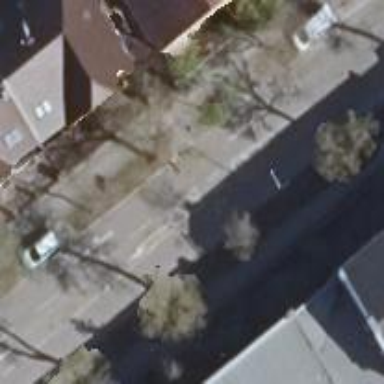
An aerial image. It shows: Tertiary road with parallel parking available on the left lane.